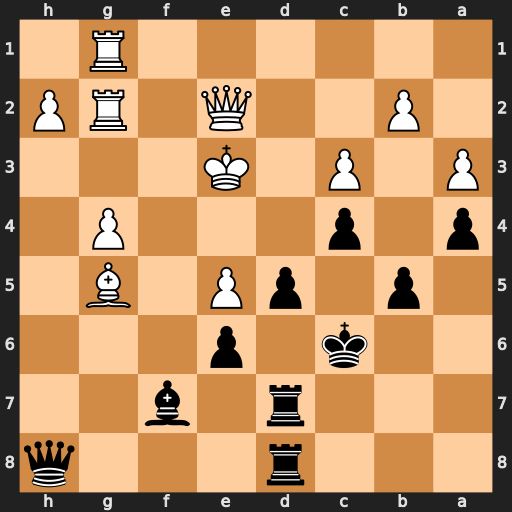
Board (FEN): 3r3q/3r1b2/2k1p3/1p1pP1B1/p1p3P1/P1P1K3/1P2Q1RP/6R1
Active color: b
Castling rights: -
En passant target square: -
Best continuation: Qxe5+ Kf2 Qxg5